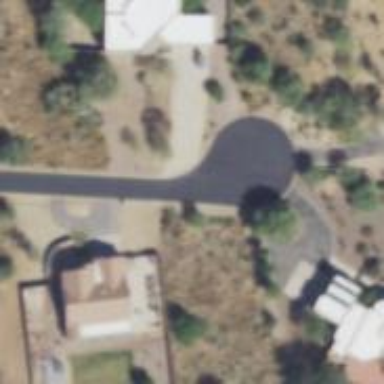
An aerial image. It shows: Turning circle on the road.